Current action and preconditions to check: trajectory_clear

Your task: For each precondition in the list above, predict whether it will hold at this action.

Consider the current scene as observed from the mobile robot's camera, and analyze the predicted future states of all dynamic agents (e.g., people, animals, vehicles, or any moving entities) within the NEXT SECOND.

IMPORTANT: Only answer "very likely" if you are absolutely certain—based on strong, clear evidence—that a dynamic agent will violate the precondition in the predicted future state. Do NOT answer "very likely" for unlikely, ambiguous, or low-probability risks.

Ask yourself for each precondition: Is there a high probability, with clear and convincing evidence, that the predicted future states of any dynamic agent will interfere with the predicted future state of the currently executing action within the NEXT SECOND, causing that precondition to fail?

Assess the risk level based on these predictions. Use "likely" or "very likely" if motions create a clear risk of interference.

Use "neutral" or "improbable" if agents are nearby but their predicted paths are clearly diverging or non-conflicting.

Failure Risk Categories: "very improbable", "improbable", "neutral", "likely", "very likely"

Answer Format: Output ONLY the probability_of_failure value from these categories: "very improbable", "improbable", "neutral", "likely", "very likely"

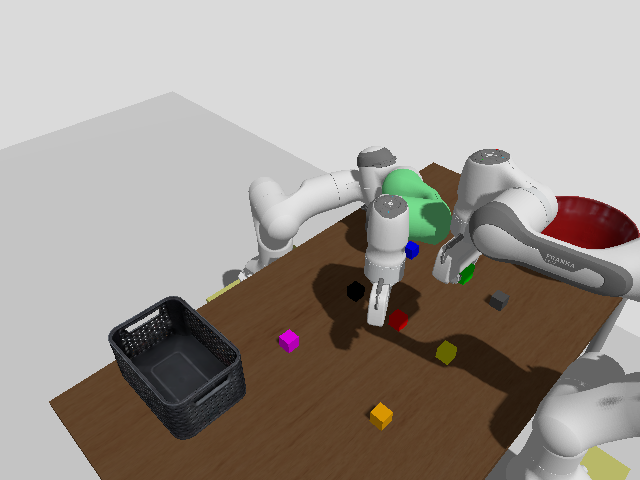

Answer: likely